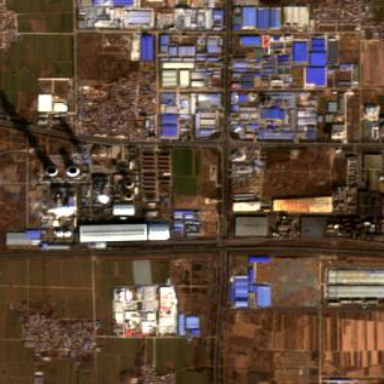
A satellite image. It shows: Industrial area with coal-powered plant.